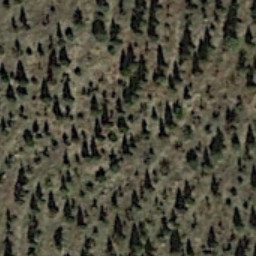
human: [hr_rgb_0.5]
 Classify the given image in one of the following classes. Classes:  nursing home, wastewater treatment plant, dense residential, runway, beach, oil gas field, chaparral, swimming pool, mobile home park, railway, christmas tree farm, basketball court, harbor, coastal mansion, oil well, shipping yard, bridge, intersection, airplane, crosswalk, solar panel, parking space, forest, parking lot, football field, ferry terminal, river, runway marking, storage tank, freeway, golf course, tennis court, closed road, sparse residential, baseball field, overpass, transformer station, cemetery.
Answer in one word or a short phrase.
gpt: christmas tree farm